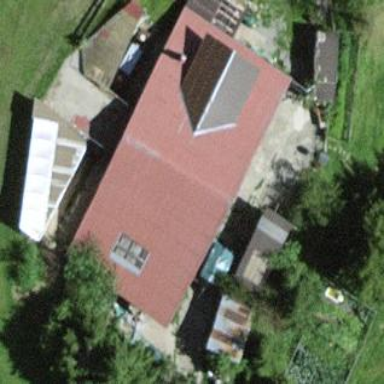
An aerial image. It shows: Farm building.